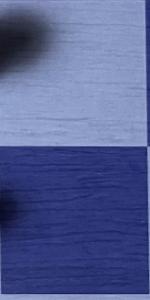
Label: Empty